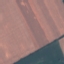
Label: AnnualCrop